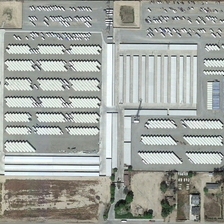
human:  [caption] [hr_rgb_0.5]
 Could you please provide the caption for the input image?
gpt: a white car parked next to the road .

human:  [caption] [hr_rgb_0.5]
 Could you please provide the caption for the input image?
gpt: this is a green meadow .

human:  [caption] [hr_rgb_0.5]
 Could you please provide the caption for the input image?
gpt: this is a green meadow .

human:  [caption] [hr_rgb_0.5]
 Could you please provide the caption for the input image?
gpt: a white car parked next to the road .

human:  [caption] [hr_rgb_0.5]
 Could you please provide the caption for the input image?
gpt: a white car parked next to the road .